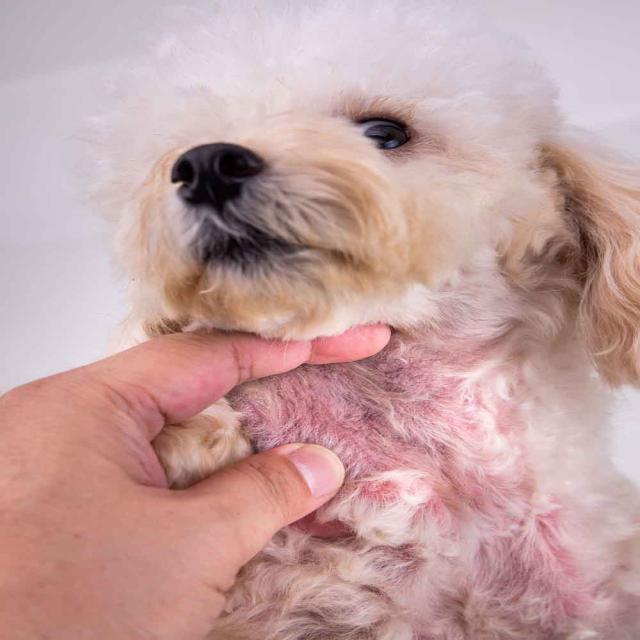
Canine fungal skin infection — characterized by alopecia, scaling, crusting, and circular lesions. Common agents include Malassezia and Candida species.